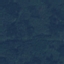
Land use / land cover: Forest